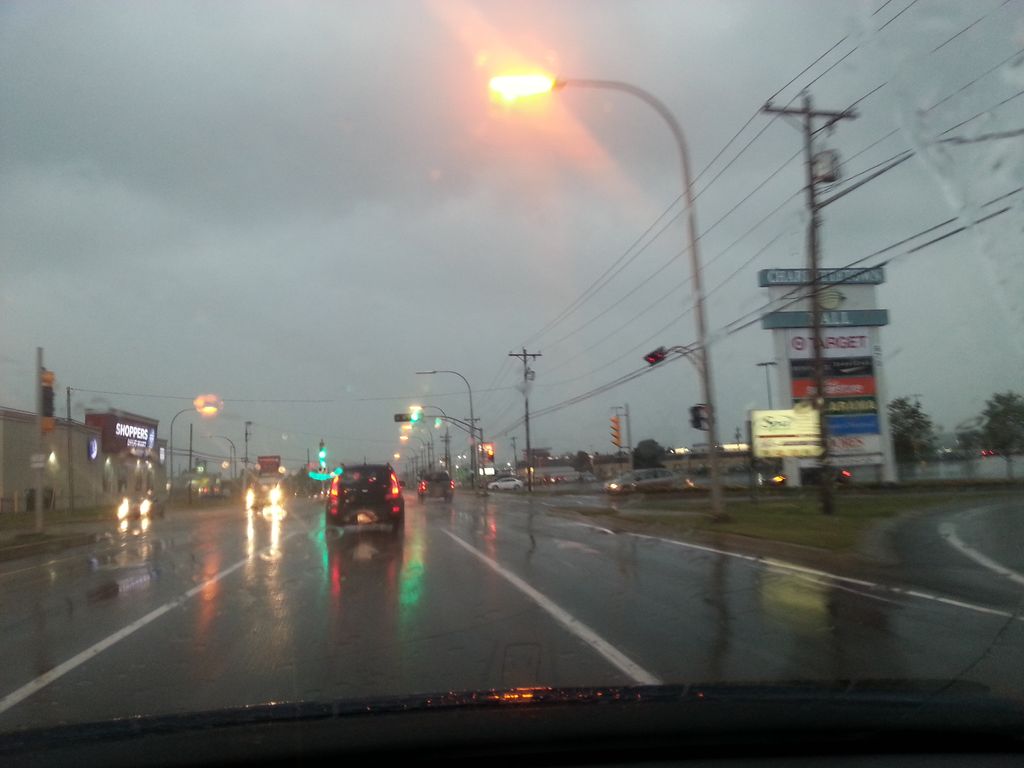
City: charlottetown